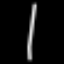
Label: mushroom